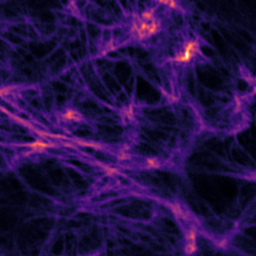
Label: Super-resolution F-actin image